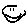
Label: smiley face